Question: The static $_ might needs to be flushed. It is tried to be done by $|=1;.

'''
Connected to the Server.
sent to server : SAS4
sent to server : 50
sent to server : SAS_ACTION LOGIN
sent to server : LOGIN bss
sent to server : PASSWORD cleint
sent to server : $END$
Message received from Server : SAS4
Message received from Server : 61
Message received from Server : SAS_ACTION LOGIN_ACK
Message received from Server : ACK_STATUS 0
Message received from Server : ACK_MESSAGE Logged In
Message received from Server : $END$
'''
'''
Waiting for the Client.
Connected from : 127.0.0.1, Port : 1862
Message received from Client : SAS4
Message received from Client : 50
Message received from Client : SAS_ACTION LOGIN
Message received from Client : LOGIN bss
Message received from Client : PASSWORD cleint
Message received from Client : $END$
server to client : SAS4
server to client : 61
server to client : SAS_ACTION LOGIN_ACK
server to client : ACK_STATUS 0
server to client : ACK_MESSAGE Logged In
server to client : $END$
'''
'''
use strict;
use warnings;
use IO::Socket::INET;
my $socket = new IO::Socket::INET (PeerHost => '127.0.0.1', PeerPort => '1055', Proto => 'tcp', Reuse => 1) or die "$!
";
print "Connected to the Server.
";
send_login();
$|=1;
receive_loginack();
$socket->close();
sub send_login
{
my $login_txt = "Login.txt";
open LOGIN, '<', $login_txt or die "Cannot open $login_txt $!
";
my @login = <LOGIN>;
close LOGIN;
my $logfile = "logfile.txt";
open LOG, '>>', $logfile or die "Cannot open $logfile ($!)
";
foreach my $login (@login)
{
print $socket $login;
print LOG "CLIENT : $login";
print "sent to server : $login";
#last if ($login eq "\$END\$
");
}
close LOG;
}
sub receive_loginack
{
while (<$socket>)
{
print"Message received from Server : $_";
}
}
'''
'''
use strict;
use warnings;
use IO::Socket::INET;
my $socket = new IO::Socket::INET (LocalHost => '127.0.0.1', LocalPort => '1055', Proto => 'tcp', Listen => 1, Reuse => 1) or die "Oops: $!
";
print "Waiting for the Client.
";
server_loop();
$socket->close();
sub server_loop
{
OUTER:
while (my $clientsocket = $socket->accept())
{
print "connected from : ", $clientsocket->peerhost();
print ", port : ", $clientsocket->peerport(), "
";
INNER:
while (<$clientsocket>) #
{ #
print"Message received from Client : $_"; #
last INNER if ($_ eq "\$END\$
"); # RECEIVING
#last OUTER if ($_ eq "\$QUIT\$
"); #
print $clientsocket $_; #
} #
my $login_ack = "login_ack.txt";
open LOGINACK, '<', $login_ack or die "Cannot open login acknowledgment file $login_ack ($!)
";
my @loginack = <LOGINACK>;
close LOGINACK;
my $logfile = "logfile.txt";
open LOG, ">>", $logfile or die "cannot open $logfile ($!)
";
foreach my $loginack (@loginack)
{
$|=1;
print $clientsocket $loginack;
print LOG "SERVER : $loginack";
print "server to client : $loginack";
#last if ($loginack eq "\$END\$
");
}
close LOG;
close $clientsocket;
}
}
'''
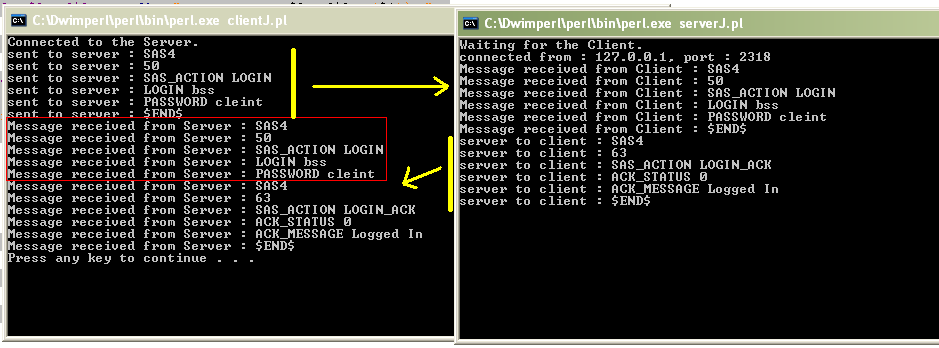
Answer: The server's input loop contains:
'''
print $clientsocket $_;
'''
So everything the client sends to the server is being sent back to the client, before the login_ack.txt file. So the client prints it as a message received from the server.